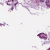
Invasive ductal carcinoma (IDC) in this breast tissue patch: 1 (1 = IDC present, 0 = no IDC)